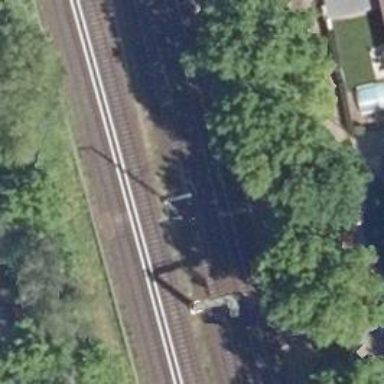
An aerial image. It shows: Railway signal.